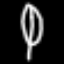
Label: leaf